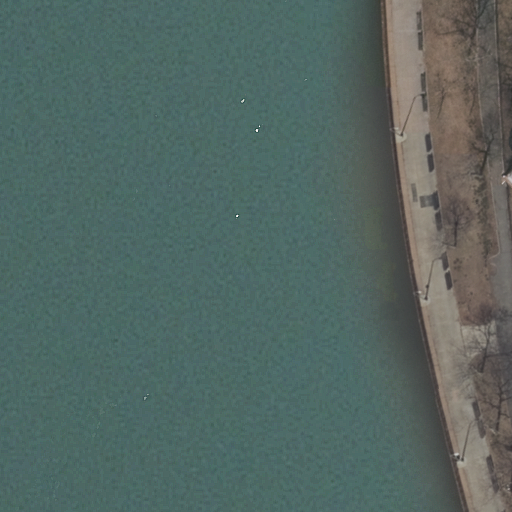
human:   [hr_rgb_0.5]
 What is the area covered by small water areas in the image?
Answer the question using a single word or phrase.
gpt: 0m2

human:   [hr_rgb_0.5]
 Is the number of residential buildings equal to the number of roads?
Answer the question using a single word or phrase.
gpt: no

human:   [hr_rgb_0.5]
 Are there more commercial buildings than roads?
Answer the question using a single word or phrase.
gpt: no

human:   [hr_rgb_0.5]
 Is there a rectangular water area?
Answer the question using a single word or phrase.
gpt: yes

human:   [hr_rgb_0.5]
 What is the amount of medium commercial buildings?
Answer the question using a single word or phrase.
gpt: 0

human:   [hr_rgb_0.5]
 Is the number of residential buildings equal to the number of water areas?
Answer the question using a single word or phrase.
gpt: yes

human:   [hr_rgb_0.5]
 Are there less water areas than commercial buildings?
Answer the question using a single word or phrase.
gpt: no

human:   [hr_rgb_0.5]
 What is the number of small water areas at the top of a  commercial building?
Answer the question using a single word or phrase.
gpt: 0

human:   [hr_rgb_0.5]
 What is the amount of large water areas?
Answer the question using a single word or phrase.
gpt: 1

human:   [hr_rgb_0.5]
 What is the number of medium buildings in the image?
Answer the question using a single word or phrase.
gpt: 0

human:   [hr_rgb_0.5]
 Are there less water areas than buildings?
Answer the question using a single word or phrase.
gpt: no

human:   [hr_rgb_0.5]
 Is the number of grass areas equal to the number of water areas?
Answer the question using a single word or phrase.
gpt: no

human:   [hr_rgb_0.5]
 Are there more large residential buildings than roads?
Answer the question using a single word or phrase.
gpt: no

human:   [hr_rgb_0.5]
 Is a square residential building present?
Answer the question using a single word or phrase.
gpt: no

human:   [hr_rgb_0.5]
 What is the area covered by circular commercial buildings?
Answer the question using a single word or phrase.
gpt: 0m2

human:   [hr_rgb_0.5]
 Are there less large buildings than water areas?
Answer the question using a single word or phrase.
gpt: yes

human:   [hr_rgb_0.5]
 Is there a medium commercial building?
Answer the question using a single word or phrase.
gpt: no

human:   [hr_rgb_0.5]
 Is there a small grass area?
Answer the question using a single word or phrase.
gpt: yes

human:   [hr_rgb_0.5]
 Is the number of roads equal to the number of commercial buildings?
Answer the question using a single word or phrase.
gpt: no

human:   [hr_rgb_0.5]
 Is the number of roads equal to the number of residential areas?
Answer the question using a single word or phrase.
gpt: no

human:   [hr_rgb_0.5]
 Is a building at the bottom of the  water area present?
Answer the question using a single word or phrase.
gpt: no

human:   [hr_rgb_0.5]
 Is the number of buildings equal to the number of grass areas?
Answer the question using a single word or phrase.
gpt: no

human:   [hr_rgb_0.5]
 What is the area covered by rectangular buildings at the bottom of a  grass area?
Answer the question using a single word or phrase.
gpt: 0m2

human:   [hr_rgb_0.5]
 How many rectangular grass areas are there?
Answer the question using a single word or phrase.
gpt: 2

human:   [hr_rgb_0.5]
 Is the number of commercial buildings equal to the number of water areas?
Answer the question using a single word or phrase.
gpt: no

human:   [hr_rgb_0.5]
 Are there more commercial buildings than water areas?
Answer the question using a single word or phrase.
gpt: no

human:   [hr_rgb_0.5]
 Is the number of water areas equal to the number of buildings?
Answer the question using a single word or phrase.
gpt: yes

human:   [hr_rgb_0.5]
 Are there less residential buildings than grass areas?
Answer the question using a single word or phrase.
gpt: yes

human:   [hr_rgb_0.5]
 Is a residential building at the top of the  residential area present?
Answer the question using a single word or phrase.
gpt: yes

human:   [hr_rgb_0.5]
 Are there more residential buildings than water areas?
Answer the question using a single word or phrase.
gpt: no

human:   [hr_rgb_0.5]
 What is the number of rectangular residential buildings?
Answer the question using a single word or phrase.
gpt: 1

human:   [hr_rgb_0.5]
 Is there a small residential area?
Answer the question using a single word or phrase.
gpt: no

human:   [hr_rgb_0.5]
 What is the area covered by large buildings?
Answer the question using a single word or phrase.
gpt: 0m2

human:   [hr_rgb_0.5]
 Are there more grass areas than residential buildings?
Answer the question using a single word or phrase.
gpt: yes

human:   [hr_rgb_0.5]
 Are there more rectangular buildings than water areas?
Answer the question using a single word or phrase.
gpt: no

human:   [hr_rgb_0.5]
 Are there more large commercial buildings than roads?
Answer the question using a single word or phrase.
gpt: no